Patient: sex M, age 69
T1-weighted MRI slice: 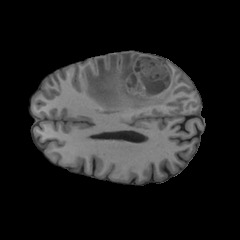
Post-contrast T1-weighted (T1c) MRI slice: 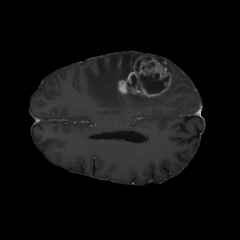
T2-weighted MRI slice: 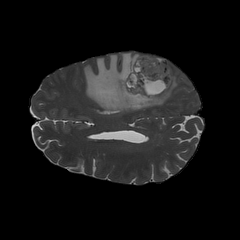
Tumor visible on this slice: yes
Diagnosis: Glioblastoma, IDH-wildtype
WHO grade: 4